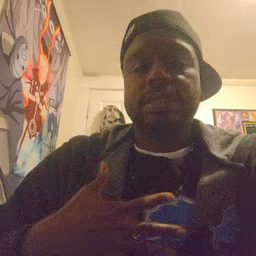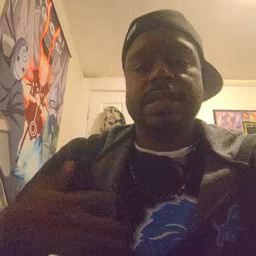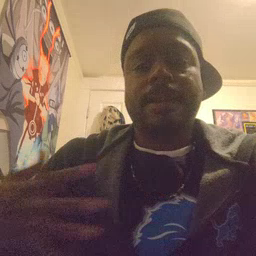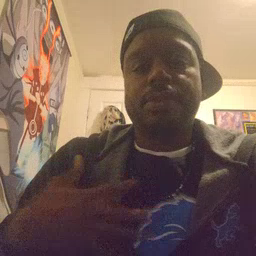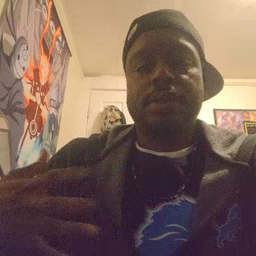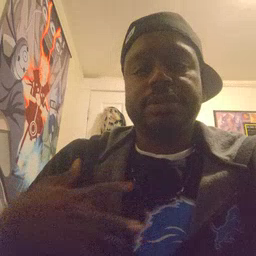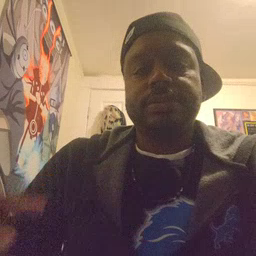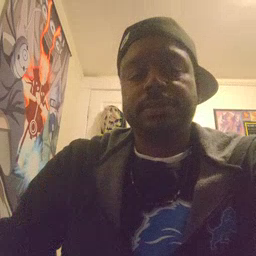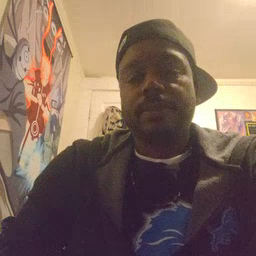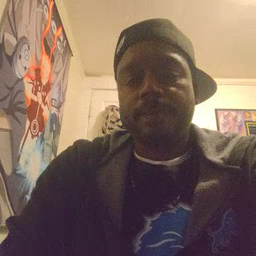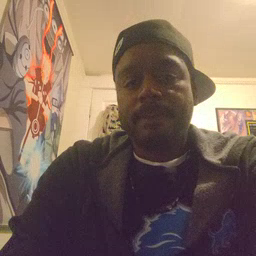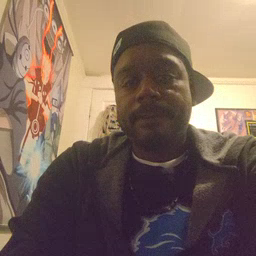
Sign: zebra